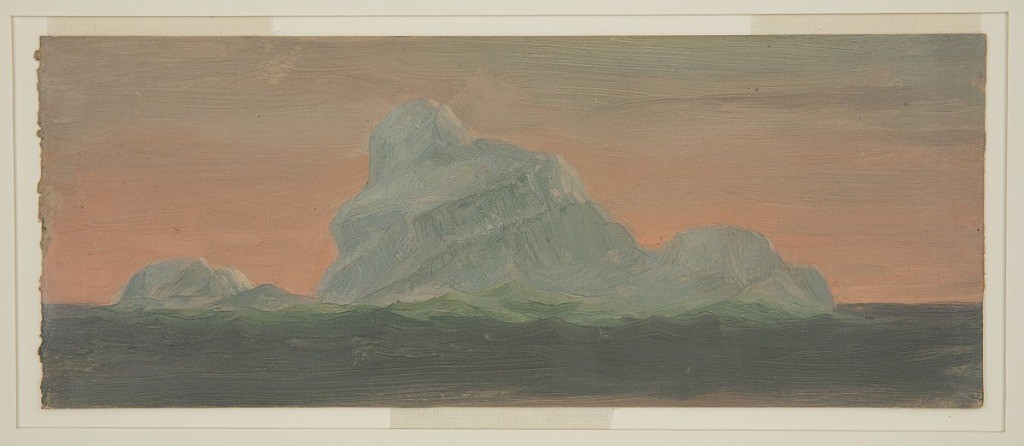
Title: Iceberg Against the Evening Sky, Canada
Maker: Frederic Edwin Church, American, 1826–1900
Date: June–July 1859
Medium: Oil and graphite on paperboard
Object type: Drawing
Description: Seascape sketch showing a view of a bluish-green pyramidal iceberg against a fiery sunset sky off the coast of Newfoundland and Labrador, Canada. Situated in the middle distance at center across an expanse of dark water that comprises the foreground, the iceberg is defined by a tall cone flanked by two shorter prominences at left and right. In the background, the sky glows a luminous hue of orange-pink at sunset.